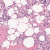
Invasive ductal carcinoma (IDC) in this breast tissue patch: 0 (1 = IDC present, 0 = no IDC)